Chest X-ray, AP view. Patient: 30 years old, sex F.
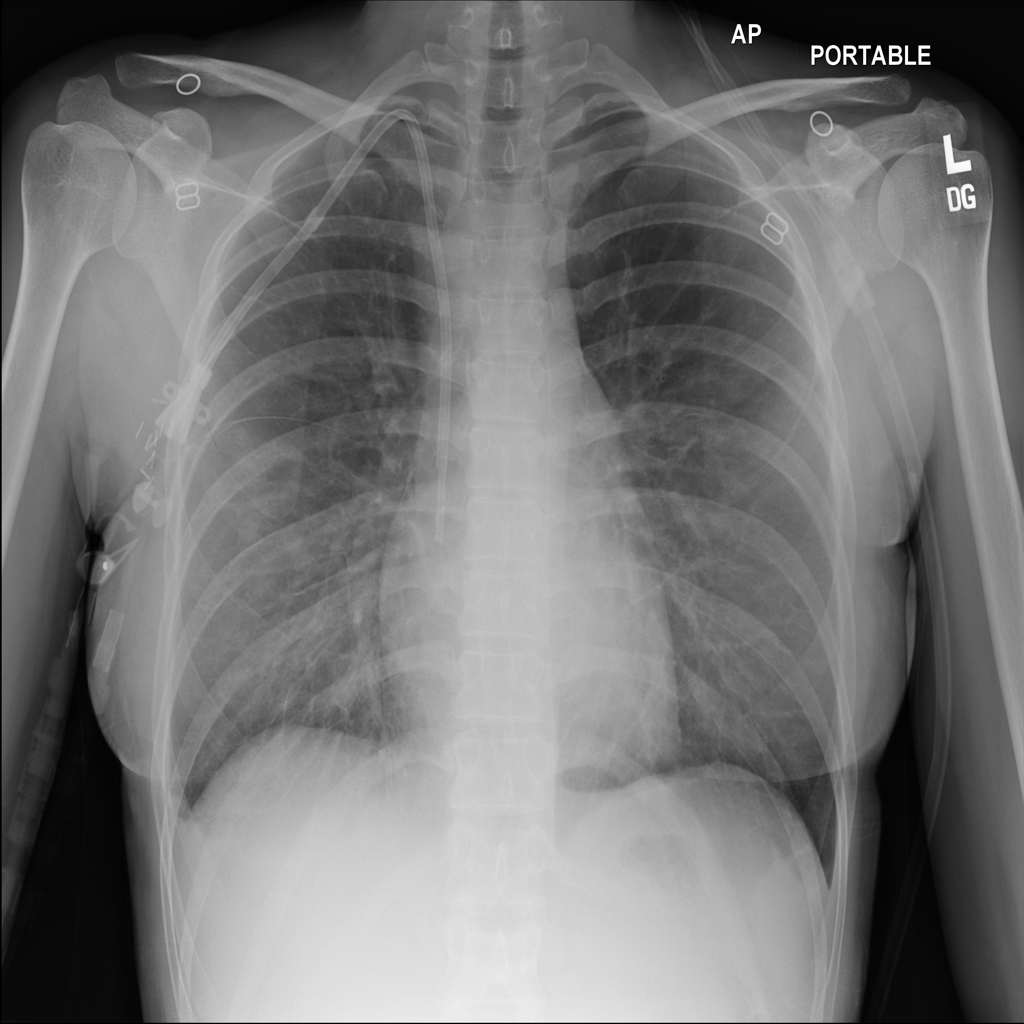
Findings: Edema